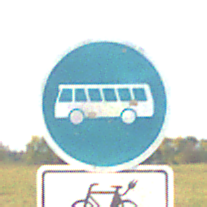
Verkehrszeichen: Busssonderstreifen
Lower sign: EinspurigeFahrzeugeFrei4
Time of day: SunriseSunset
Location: Outdoor (Nature)
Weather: PartlyCloudy
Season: NotSpecified
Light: Natural